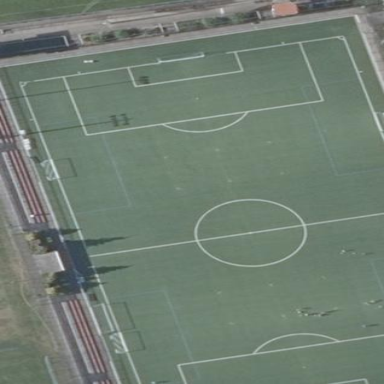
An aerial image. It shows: Grass pitch used for soccer.